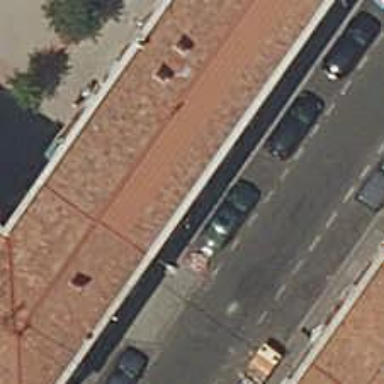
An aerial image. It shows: Pedestrian tunnel through building passage.